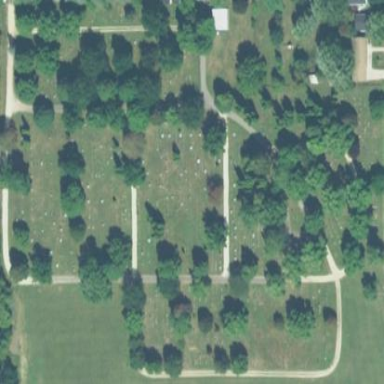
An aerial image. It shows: Cemetery.